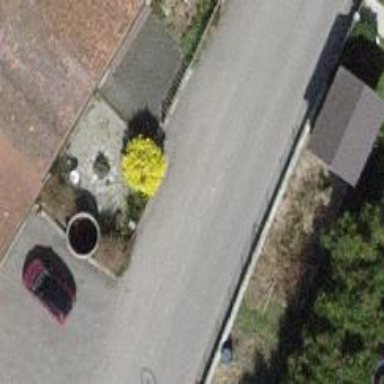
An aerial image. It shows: Residential road with asphalt surface and no sidewalk.